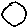
Label: circle